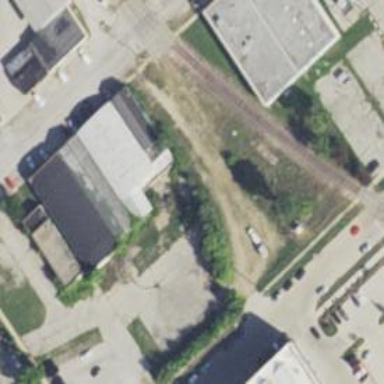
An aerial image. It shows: Abandoned railway spur.